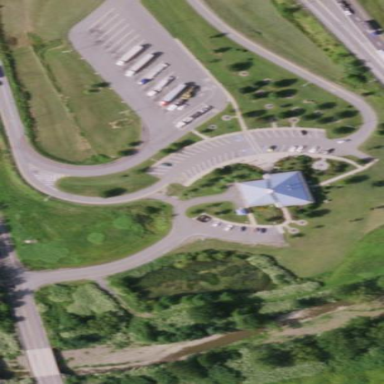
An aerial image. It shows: Rest area along the road.